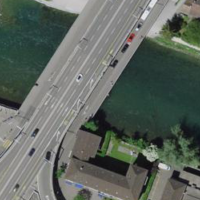
EUNIS habitat code: 57
Species observed at this site:
Chroicocephalus ridibundus
Cirsium vulgare
Chenopodium album